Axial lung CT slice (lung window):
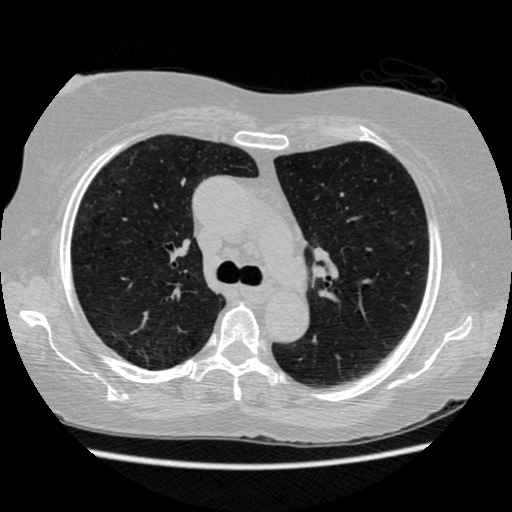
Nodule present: no